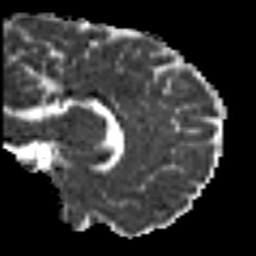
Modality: MD
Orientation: sagittal
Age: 31
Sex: male
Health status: healthy
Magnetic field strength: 3 T
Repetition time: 8.4 s
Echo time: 0.0926 s